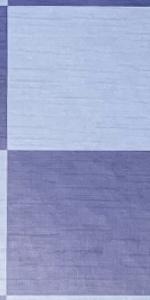
Label: Empty